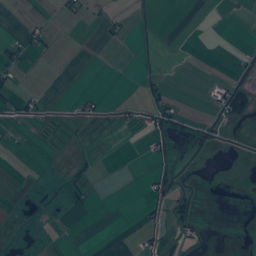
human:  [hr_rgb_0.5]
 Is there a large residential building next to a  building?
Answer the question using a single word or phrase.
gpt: no

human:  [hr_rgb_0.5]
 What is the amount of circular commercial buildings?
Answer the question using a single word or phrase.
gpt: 0

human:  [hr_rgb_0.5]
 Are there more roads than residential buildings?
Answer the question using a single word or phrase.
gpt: no

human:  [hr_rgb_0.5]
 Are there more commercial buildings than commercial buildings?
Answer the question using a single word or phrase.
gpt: no

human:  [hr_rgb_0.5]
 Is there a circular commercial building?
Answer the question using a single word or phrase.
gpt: no

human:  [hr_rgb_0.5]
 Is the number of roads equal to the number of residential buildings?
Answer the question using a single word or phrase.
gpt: no

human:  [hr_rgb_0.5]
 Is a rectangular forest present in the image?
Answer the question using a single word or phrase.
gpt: yes

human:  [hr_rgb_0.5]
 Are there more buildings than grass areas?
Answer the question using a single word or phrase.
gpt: yes

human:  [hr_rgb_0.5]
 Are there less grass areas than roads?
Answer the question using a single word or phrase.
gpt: no

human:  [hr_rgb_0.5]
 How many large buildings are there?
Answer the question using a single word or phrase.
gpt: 0

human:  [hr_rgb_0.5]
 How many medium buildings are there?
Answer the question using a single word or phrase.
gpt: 6

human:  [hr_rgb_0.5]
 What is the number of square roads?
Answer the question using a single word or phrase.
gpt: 0

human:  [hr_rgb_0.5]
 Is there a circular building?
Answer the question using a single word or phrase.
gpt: no

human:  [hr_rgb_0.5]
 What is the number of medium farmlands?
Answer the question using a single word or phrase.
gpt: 0

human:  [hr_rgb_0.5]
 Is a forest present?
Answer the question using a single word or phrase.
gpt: yes

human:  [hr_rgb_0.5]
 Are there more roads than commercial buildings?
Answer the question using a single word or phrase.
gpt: yes

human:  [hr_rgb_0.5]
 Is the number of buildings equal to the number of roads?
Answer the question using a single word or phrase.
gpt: no

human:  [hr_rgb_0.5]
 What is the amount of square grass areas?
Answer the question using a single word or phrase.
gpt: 0

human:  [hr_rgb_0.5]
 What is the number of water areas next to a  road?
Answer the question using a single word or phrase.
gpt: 40

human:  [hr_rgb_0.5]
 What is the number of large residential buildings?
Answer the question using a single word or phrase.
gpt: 0

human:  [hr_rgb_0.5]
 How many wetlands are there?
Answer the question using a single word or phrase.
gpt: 8

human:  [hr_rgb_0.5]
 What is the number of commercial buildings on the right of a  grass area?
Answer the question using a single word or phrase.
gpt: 0

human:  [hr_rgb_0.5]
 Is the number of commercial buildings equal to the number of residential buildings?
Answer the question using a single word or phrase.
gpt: no

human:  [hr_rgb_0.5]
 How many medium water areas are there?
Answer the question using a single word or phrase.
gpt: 5

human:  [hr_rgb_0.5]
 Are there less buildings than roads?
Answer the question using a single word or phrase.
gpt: no

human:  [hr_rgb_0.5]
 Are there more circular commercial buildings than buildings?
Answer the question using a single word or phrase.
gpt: no

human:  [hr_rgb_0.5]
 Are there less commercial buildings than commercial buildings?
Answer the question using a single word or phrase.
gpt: no

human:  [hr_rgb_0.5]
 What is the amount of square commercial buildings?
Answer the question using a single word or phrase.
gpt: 0

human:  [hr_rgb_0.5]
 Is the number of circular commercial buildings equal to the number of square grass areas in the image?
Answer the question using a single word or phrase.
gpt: yes

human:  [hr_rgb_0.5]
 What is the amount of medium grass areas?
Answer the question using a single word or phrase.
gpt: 14

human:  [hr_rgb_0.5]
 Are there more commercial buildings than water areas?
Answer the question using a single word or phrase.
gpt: no

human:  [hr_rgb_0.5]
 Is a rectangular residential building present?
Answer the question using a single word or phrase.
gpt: yes

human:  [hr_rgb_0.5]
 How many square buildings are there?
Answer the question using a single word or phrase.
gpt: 0

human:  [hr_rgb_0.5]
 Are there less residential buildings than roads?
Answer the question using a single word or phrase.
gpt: no

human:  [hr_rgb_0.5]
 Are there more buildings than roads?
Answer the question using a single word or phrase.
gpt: yes

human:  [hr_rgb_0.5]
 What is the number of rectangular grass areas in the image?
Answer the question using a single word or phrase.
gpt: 6